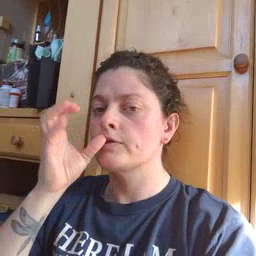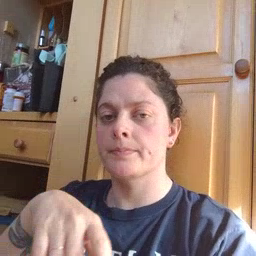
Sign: drink